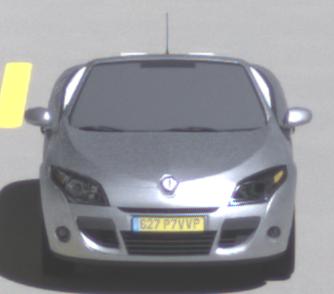
Make: Renault
Model: Mégane Coupé-Cabriolet 1.6 16V 110
Detailed model: Mégane (III) Coupé-Cabriolet
Model produced from: 2010/06
Model produced until: 2013/03
Doors: 2
Color: white
Road condition: dry road
Daytime: midday
Contrast: high contrast